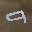
Label: 9